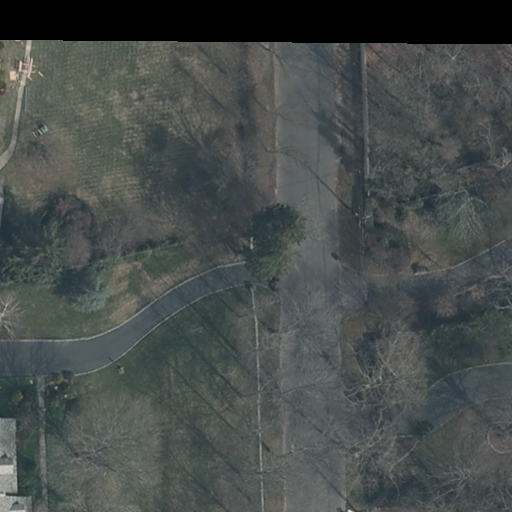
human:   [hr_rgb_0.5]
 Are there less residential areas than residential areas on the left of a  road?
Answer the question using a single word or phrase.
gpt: no

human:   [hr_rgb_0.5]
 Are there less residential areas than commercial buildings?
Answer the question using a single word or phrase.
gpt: no

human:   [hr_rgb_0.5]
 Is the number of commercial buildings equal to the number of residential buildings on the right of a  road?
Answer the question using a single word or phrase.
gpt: yes

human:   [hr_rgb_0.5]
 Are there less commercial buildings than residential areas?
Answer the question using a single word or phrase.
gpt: yes

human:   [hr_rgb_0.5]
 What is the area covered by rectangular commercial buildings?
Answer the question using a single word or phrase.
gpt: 0m2

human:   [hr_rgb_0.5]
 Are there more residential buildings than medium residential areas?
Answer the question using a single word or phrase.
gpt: yes

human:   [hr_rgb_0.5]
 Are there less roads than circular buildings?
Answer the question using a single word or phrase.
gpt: no

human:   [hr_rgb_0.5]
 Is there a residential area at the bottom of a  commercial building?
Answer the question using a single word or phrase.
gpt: no

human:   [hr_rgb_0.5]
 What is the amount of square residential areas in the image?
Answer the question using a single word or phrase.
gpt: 0

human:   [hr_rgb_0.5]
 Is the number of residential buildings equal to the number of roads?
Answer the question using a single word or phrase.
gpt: no

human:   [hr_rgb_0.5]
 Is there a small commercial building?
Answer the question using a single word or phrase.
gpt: no

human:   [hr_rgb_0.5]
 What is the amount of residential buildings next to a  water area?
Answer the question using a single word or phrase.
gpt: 0

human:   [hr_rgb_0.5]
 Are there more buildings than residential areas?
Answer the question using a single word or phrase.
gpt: no

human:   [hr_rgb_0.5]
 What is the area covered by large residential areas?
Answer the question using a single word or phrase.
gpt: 10595m2

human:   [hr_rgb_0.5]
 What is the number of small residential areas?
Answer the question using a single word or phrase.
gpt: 0

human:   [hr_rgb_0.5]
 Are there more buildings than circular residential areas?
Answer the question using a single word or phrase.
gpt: yes

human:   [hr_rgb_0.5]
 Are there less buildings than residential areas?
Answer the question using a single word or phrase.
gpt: no

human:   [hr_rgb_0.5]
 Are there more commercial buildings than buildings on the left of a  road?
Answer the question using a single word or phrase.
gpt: no

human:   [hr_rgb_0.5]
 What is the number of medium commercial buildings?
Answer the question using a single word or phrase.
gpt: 0

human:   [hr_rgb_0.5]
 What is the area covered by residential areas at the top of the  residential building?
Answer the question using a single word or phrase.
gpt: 0m2

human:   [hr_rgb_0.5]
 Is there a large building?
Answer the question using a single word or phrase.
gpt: no

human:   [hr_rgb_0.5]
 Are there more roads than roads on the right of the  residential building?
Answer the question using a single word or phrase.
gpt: no

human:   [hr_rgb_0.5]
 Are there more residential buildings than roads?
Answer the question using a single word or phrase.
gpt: no

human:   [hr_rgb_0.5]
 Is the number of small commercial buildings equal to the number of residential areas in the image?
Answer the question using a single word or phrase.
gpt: no

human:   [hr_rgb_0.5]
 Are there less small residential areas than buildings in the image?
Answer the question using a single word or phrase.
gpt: yes

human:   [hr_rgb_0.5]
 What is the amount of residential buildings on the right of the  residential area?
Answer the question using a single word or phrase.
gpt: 1

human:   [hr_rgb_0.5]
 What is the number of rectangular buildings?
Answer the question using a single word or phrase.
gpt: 0

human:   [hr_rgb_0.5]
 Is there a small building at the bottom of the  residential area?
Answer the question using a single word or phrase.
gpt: no

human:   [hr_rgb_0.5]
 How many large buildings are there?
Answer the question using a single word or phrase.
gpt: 0

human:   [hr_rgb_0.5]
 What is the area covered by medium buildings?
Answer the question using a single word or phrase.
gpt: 0m2

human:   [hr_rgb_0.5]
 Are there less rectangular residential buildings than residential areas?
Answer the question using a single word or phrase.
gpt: yes

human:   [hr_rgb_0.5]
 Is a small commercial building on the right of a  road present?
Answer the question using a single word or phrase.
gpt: no

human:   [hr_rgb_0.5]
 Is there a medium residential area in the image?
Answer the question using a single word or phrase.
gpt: no

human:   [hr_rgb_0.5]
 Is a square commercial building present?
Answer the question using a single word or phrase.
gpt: no

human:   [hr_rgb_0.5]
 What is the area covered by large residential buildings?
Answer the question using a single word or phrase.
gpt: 0m2

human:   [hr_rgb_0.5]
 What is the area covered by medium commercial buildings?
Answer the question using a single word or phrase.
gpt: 0m2